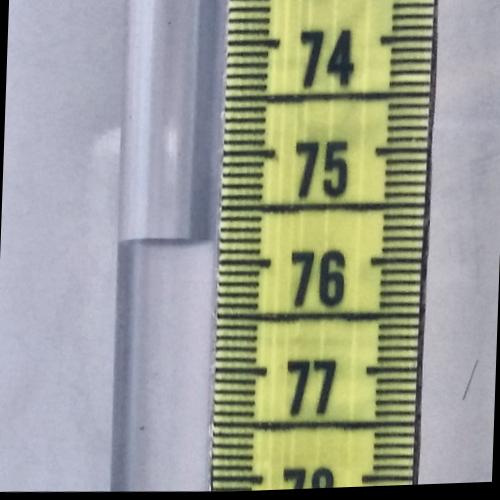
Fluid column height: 75.8 cm